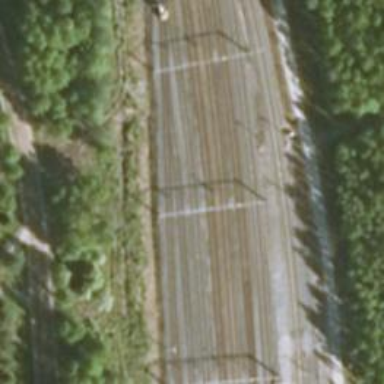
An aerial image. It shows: Rail siding with electrified contact lines.